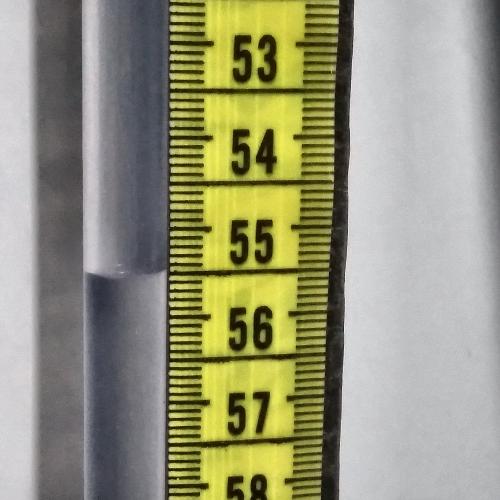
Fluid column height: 55.5 cm